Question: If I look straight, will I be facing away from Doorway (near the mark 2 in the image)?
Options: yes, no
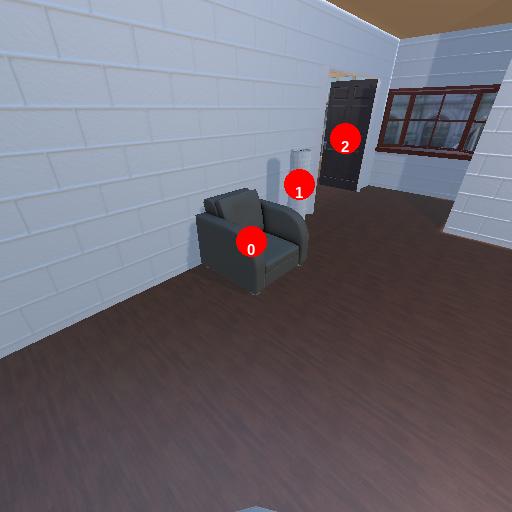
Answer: yes